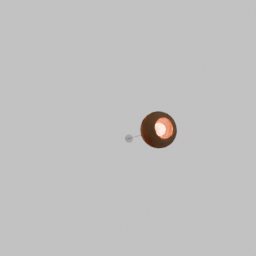
Label: lighting